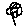
Label: flower